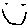
Label: smiley face